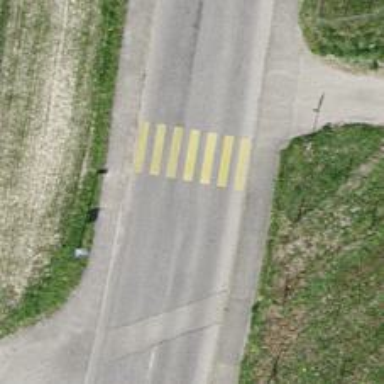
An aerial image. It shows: Uncontrolled crossing on the road.